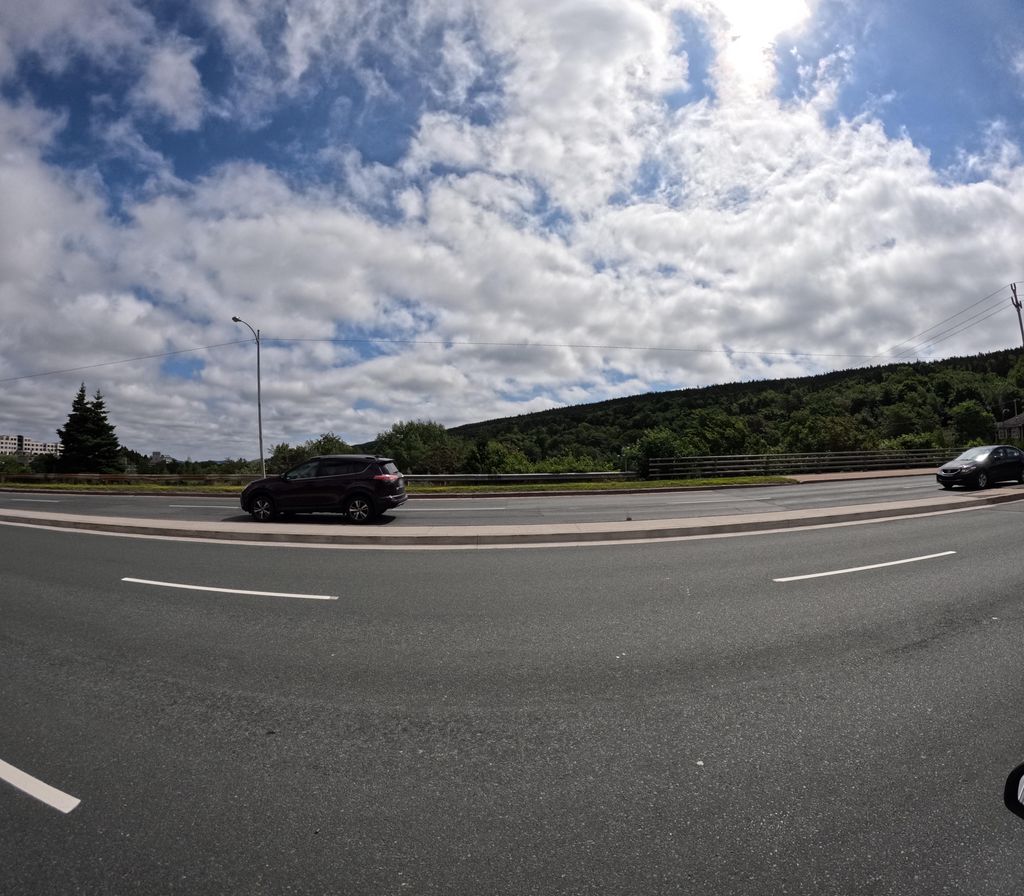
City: st_johns